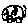
Label: car